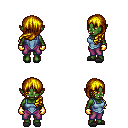
a pixel art fantasy rpg character, female body template, orc, green skin, blue vest, magenta pants, blonde left-swept hairstyle, gold gloves, gray slippers, four views (front, back, left, right), 2x2 character sprite sheet, small pixel art, hard edges, no anti-aliasing